Question: I'm having problem with parsing jpeg file. When I hit SOS (start of scan) marker, there are few bytes which meaning I don't understand. In picture bellow, after SOS marker, there are 2 bytes for header length (Ls part on the picture). But what the rest of data on picture mean (for example Ns, Cs1 etc....), and where the pure data starts?

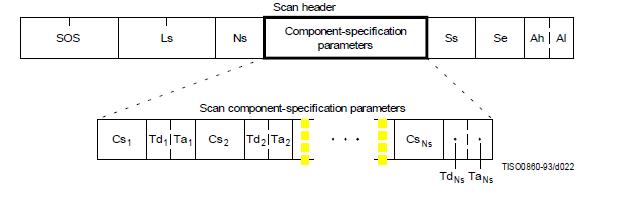
Answer: Cs1 is a components selection index, This refers back to the SOF section (where horizontal and vertical sampling factors are specified)
Td1 is the DC table selector for the current component (Cs1)
Ta1 is the AC table selector for the current component (Cs1)
Ss, Se and Ah,Al define the spectral selection for the current scan data (this is used in progressive bitmaps. In the first round of rendering, only lower frequencies are shown, in the final round, more detailed frequencies are shown)
The scan data starts after Al
In summary,
'''
SOS (2 bytes)
Ls (2 Bytes)
Ns (1 byte)
Component Specific Parameters (Ns * 2 bytes)
Ss (1 byte)
Se (1 byte)
Ah,AL (1 byte)
... scan data ...
'''